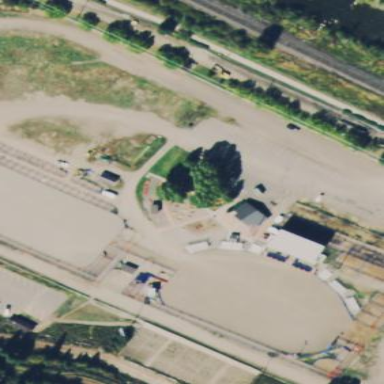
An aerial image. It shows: Equestrian sports center located on leisure land.